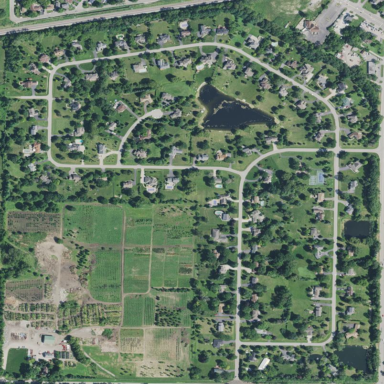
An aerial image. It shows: Residential area consisting of single-family homes in subdivision.